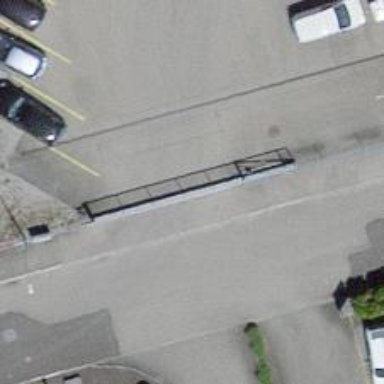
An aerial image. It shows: Gate.